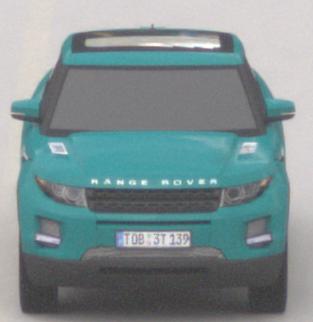
Make: Land Rover
Model: Range Rover Evoque 2.0 Si4
Detailed model: Range Rover Evoque (I)
Model produced from: 2011/08
Model produced until: 2013/11
Doors: 5
Color: blue
Road condition: dry road
Daytime: morning or afternoon
Contrast: low contrast